Interaction volume radius: 5 \u00c5
Interaction volume height: 30 \u00c5
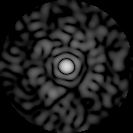
Disorder parameter: 0.8387